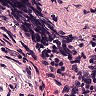
Metastatic tissue present: no